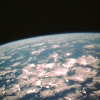
Label: cloud